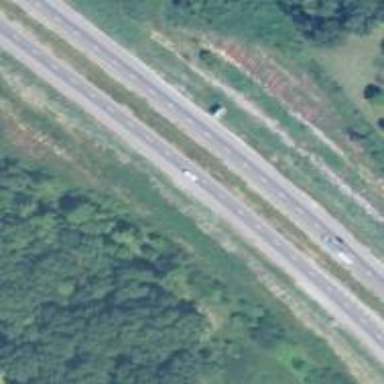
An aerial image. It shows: Trunk highway with expressway features.